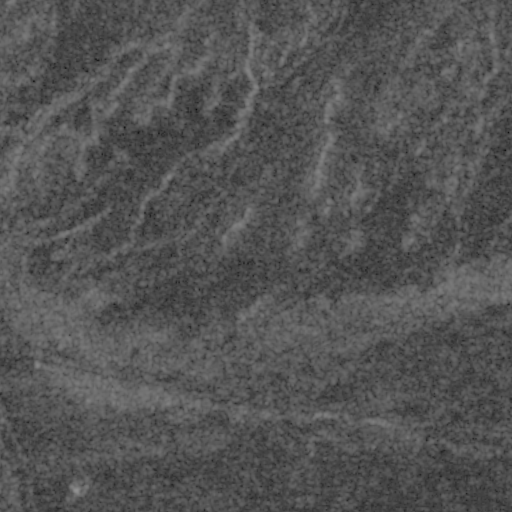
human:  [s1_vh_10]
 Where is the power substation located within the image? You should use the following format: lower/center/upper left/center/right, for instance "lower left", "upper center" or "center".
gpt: The power substation is located in the lower left of the image.
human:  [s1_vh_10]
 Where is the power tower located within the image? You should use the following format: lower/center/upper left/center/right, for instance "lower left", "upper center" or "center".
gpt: The power tower is located in the lower left of the image.
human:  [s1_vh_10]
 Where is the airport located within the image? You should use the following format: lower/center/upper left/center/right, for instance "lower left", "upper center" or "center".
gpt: There is no airport in the image.

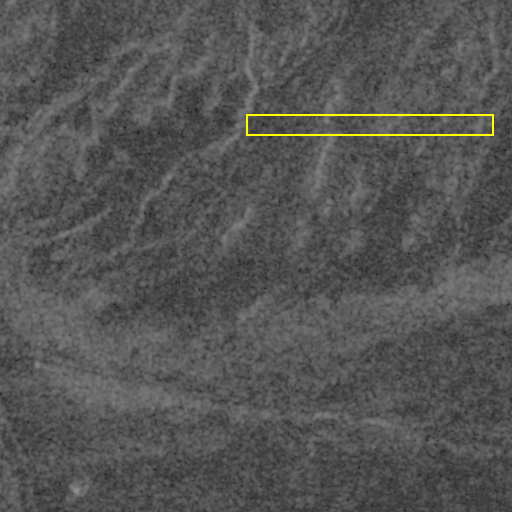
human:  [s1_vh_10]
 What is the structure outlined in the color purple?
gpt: There is no purple outline.
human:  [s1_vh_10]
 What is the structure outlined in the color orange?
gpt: There is no structure outlined in orange.